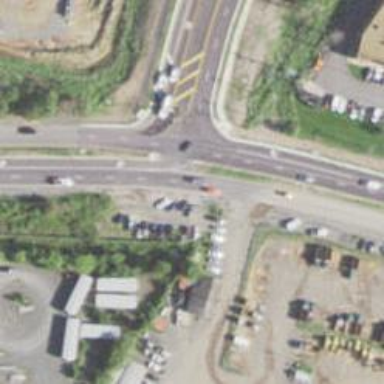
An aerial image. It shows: Primary link highway.